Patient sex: M
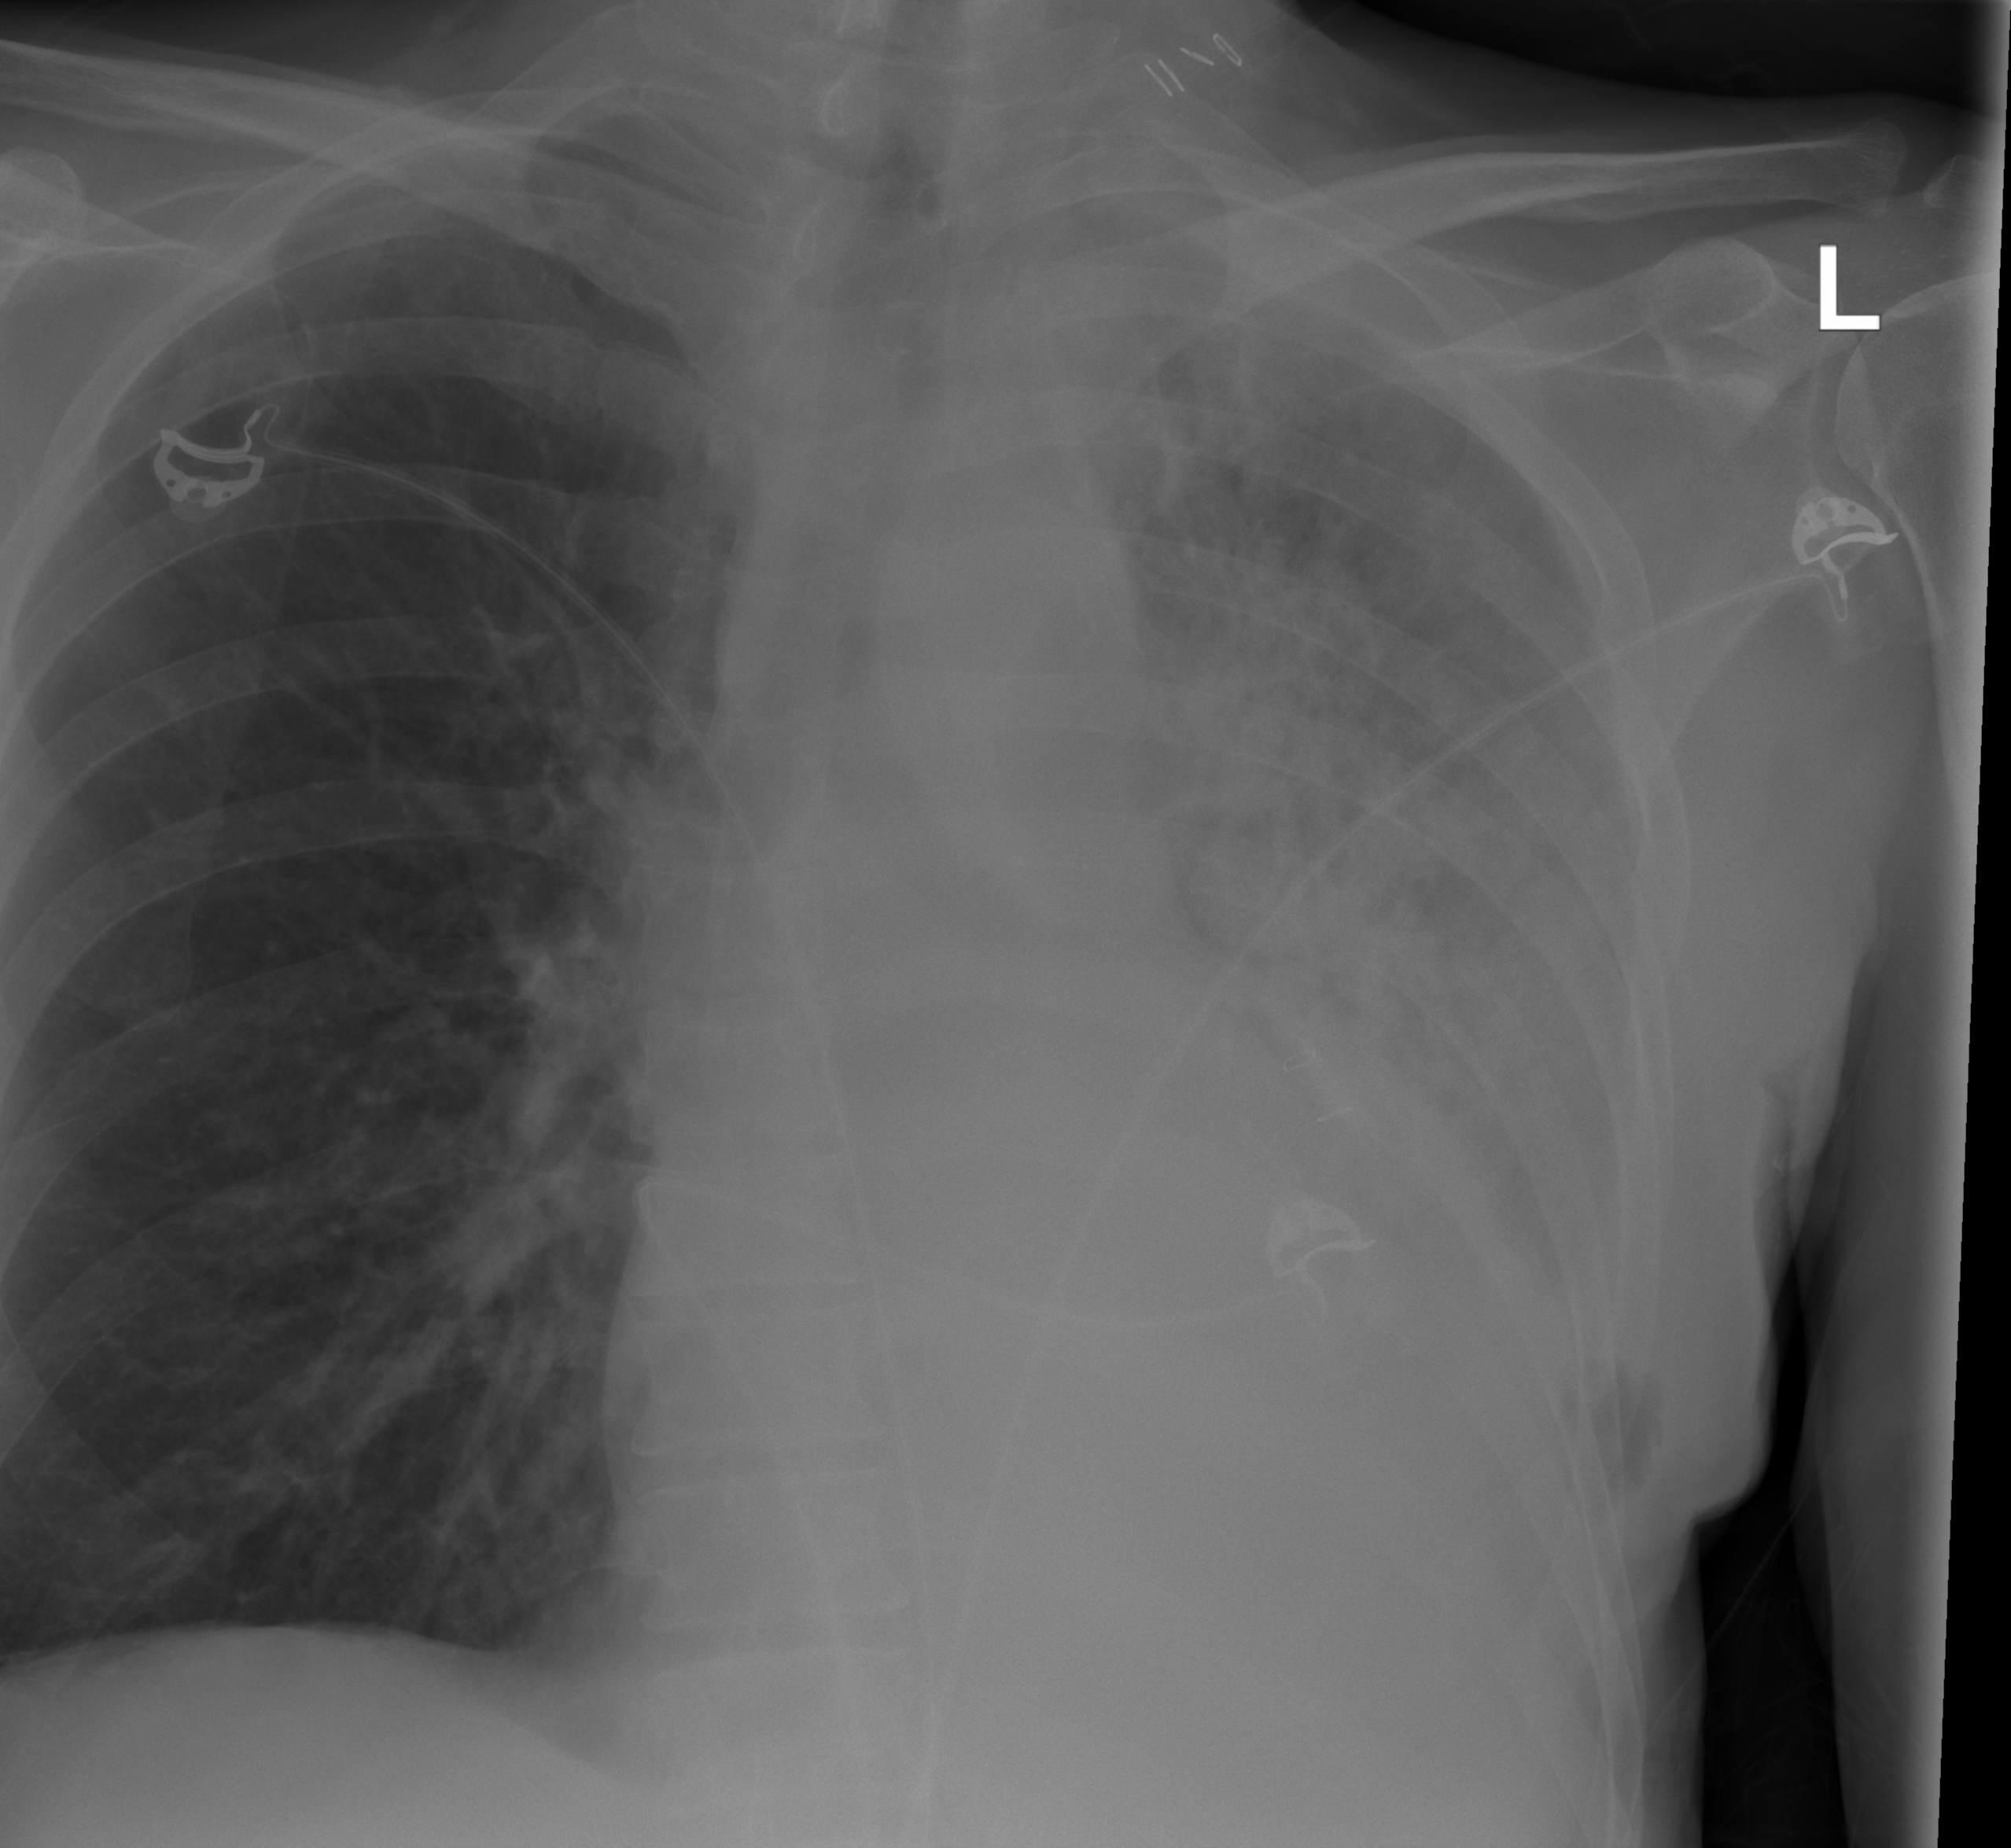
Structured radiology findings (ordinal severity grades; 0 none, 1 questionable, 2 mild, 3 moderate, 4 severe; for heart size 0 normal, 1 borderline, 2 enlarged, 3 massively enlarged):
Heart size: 1
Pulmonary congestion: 0
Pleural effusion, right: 0
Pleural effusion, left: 3
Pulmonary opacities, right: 0
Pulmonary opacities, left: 3
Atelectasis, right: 0
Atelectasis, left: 3